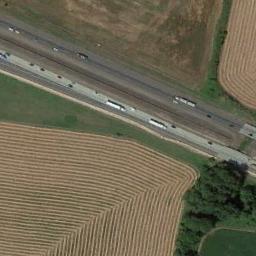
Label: freeway